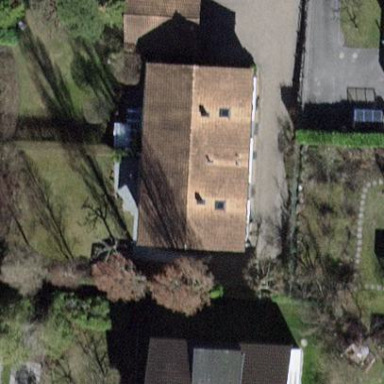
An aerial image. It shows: Semidetached house.